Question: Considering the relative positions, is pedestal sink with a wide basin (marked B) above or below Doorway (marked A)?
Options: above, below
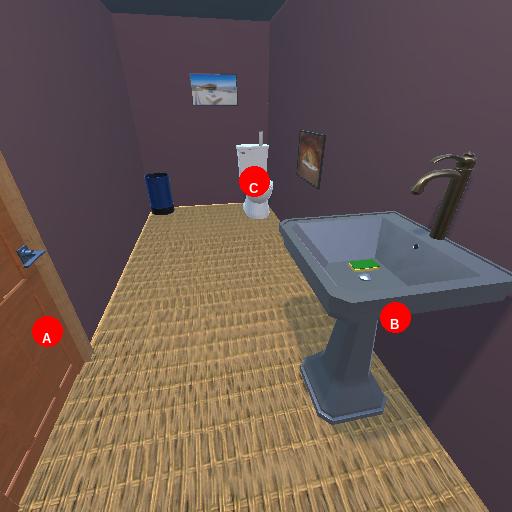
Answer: above